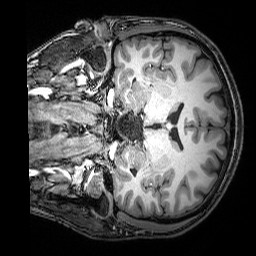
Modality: T1w
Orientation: coronal
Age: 27
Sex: male
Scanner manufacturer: siemens
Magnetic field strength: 3 T
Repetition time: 2.53 s
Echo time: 0.00388 s